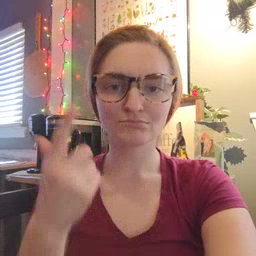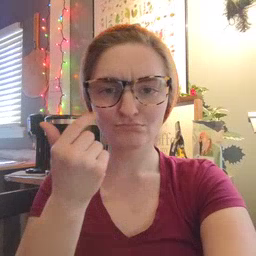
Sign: cry